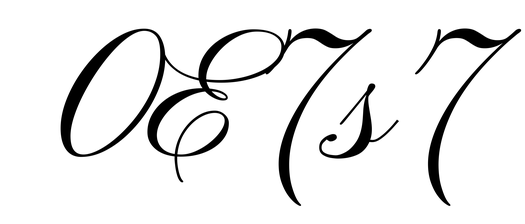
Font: PinyonScript-Regular